Question: when i load my app i get only 404 resource not found error.. no logs on tomcat at all..
here you can see my project configuration:

this is my web.xml file:
'''
<?xml version="1.0" encoding="UTF-8"?>
<web-app xmlns:xsi="http://www.w3.org/2001/XMLSchema-instance"
xmlns="http://java.sun.com/xml/ns/javaee"
xmlns:web="http://java.sun.com/xml/ns/javaee/web-app_2_5.xsd"
xsi:schemaLocation="http://java.sun.com/xml/ns/javaee http://java.sun.com/xml/ns/javaee/web-app_2_5.xsd"
id="WebApp_ID" version="2.5">
<display-name>Spring Web MVC Application</display-name>
<servlet>
<servlet-name>mvc-dispatcher</servlet-name>
<servlet-class>org.springframework.web.servlet.DispatcherServlet</servlet-class>
<load-on-startup>1</load-on-startup>
</servlet>
<servlet-mapping>
<servlet-name>mvc-dispatcher</servlet-name>
<url-pattern>/pages/*</url-pattern>
<!--url-pattern>*.jsp</url-pattern-->
</servlet-mapping>
<urlrewrite default-match-type="wildcard">
<rule>
<from>/</from>
<to>/pages/</to>
</rule>
<rule>
<from>/**</from>
<to>/pages/$1</to>
</rule>
<outbound-rule>
<from>/pages/**</from>
<to>/$1</to>
</outbound-rule>
</urlrewrite>
<filter>
<filter-name>urlRewriteFilter</filter-name>
<filter-class>org.tuckey.web.filters.urlrewrite.UrlRewriteFilter</filter-class>
</filter>
<filter-mapping>
<filter-name>urlRewriteFilter</filter-name>
<url-pattern>/*</url-pattern>
</filter-mapping>
<context-param>
<param-name>contextConfigLocation</param-name>
<param-value>/WEB-INF/mvc-dispatcher-servlet.xml,
/WEB-INF/spring-security.xml,
/WEB-INF/spring-database.xml
</param-value>
</context-param>
<listener>
<listener-class>org.springframework.web.context.ContextLoaderListener</listener-class>
</listener>
<!-- Spring Security -->
<filter>
<filter-name>springSecurityFilterChain</filter-name>
<filter-class>
org.springframework.web.filter.DelegatingFilterProxy
</filter-class>
</filter>
<filter-mapping>
<filter-name>springSecurityFilterChain</filter-name>
<url-pattern>/*</url-pattern>
</filter-mapping>
<welcome-file-list>
<welcome-file>/index.jsp</welcome-file>
</welcome-file-list>
</web-app>
'''
tiles.xml file
'''
<?xml version="1.0" encoding="UTF-8" ?>
<!DOCTYPE tiles-definitions PUBLIC
"-//Apache Software Foundation//DTD Tiles Configuration 2.0//EN"
"http://tiles.apache.org/dtds/tiles-config_2_0.dtd">
<tiles-definitions>
<definition name="base.definition"
template="/WEB-INF/pages/layout.jsp">
<put-attribute name="title" value="" />
<put-attribute name="header" value="/WEB-INF/pages/header.jsp" />
<put-attribute name="menu" value="/WEB-INF/pages/menu.jsp" />
<put-attribute name="body" value="" />
<put-attribute name="footer" value="/WEB-INF/pages/footer.jsp" />
</definition>
<definition name="contact" extends="base.definition">
<put-attribute name="title" value="Contact Manager" />
<put-attribute name="body" value="/WEB-INF/pages/prueba2.jsp" />
</definition>
</tiles-definitions>
'''
mvc-dispatcher-servlet.xml
'''
<beans xmlns="http://www.springframework.org/schema/beans"
xmlns:context="http://www.springframework.org/schema/context"
xmlns:xsi="http://www.w3.org/2001/XMLSchema-instance" xmlns:mvc="http://www.springframework.org/schema/mvc"
xsi:schemaLocation="
http://www.springframework.org/schema/mvc http://www.springframework.org/schema/mvc/spring-mvc-3.2.xsd
http://www.springframework.org/schema/beans
http://www.springframework.org/schema/beans/spring-beans-3.2.xsd
http://www.springframework.org/schema/context
http://www.springframework.org/schema/context/spring-context-3.2.xsd">
<context:component-scan base-package="com.mkyong.common.controller" />
<bean
class="org.springframework.web.servlet.view.InternalResourceViewResolver">
<property name="prefix">
<value>/WEB-INF/pages/</value>
</property>
<property name="suffix">
<value>.jsp</value>
</property>
</bean>
<bean id="messageSource"
class="org.springframework.context.support.ResourceBundleMessageSource">
<property name="basenames">
<list>
<value>mymessages</value>
</list>
</property>
</bean>
<bean id="viewResolver"
class="org.springframework.web.servlet.view.UrlBasedViewResolver">
<property name="viewClass">
<value>
org.springframework.web.servlet.view.tiles3.TilesView
</value>
</property>
</bean>
<bean id="tilesConfigurer"
class="org.springframework.web.servlet.view.tiles3.TilesConfigurer">
<property name="definitions">
<list>
<value>/WEB-INF/tiles.xml</value>
</list>
</property>
</bean>
<mvc:annotation-driven />
<mvc:resources mapping="/resources/**" location="/resources/" />
<context:annotation-config />
</beans>
'''
spring-security.xml
'''
<beans:beans xmlns="http://www.springframework.org/schema/security"
xmlns:beans="http://www.springframework.org/schema/beans" xmlns:xsi="http://www.w3.org/2001/XMLSchema-instance"
xsi:schemaLocation="http://www.springframework.org/schema/beans
http://www.springframework.org/schema/beans/spring-beans-3.2.xsd
http://www.springframework.org/schema/security
http://www.springframework.org/schema/security/spring-security-3.0.3.xsd">
<!--import resource="../database/spring-database.xml"/-->
<http auto-config="true" access-denied-page="/accessDenied">
<intercept-url pattern="/login*" access="IS_AUTHENTICATED_ANONYMOUSLY"/>
<intercept-url pattern="/*" access="ROLE_USER" />
<form-login login-page="/login" default-target-url="/prueba2"
authentication-failure-url="/loginfailed.jsp"/>
<logout logout-success-url="/logout" />
</http>
<authentication-manager>
<authentication-provider>
<jdbc-user-service data-source-ref="dataSource"
users-by-username-query="
select username,password, enabled
from users where USERNAME=?"
authorities-by-username-query="
select u.username, ur.authority from users u, user_roles ur
where u.user_id = ur.user_id and u.username =? "
/>
</authentication-provider>
</authentication-manager>
</beans:beans>
'''
this is my controller:
'''
@Controller
@RequestMapping("/prueba2")
public class controller2 extends AbstractController {
Stock stock=new Stock();
List stockList=new ArrayList<Stock>();
ApplicationContext appContext = new ClassPathXmlApplicationContext("spring/config/BeanLocations.xml");
StockBo stockBo = (StockBo)appContext.getBean("stockBo");
/*@RequestMapping(method = RequestMethod.GET)
public Stock returnCustomer(ModelMap model) {
stock=stockBo.findByStockCode("7668");
model.addAttribute("miStock", stock);
return stock;
}*/
protected ModelAndView handleRequestInternal (HttpServletRequest req, HttpServletResponse res) throws Exception{
User user = (User) SecurityContextHolder.getContext().getAuthentication().getPrincipal();
String name = user.getUsername();
Map<String, Object> model = new HashMap<String, Object>();
stockList=stockBo.findAll();
stock=stockBo.findByStockCode("7668");
model.put("listaStock",stockList);
model.put("miStock", stock);
model.put("nombreUsuario", name);
System.out.println("lista objetos--->" + stockList.toString());
return new ModelAndView( "prueba2", "model", model );
}
public StockBo getStockBo() {
return stockBo;
}
public void setStockBo(StockBo stockBo) {
this.stockBo = stockBo;
}
}
'''
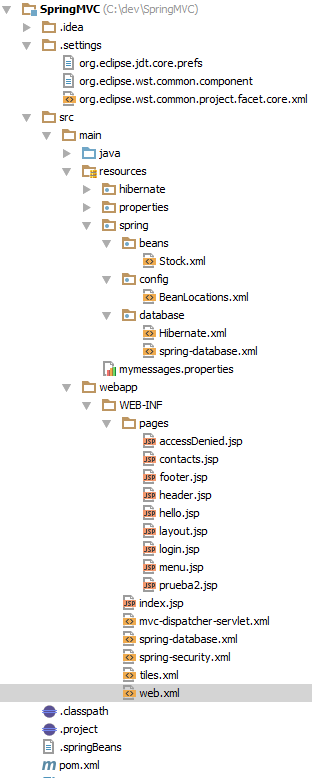
Answer: I don't know the answer to your question directly, but here's how I'd approach it:
First, if I understand your problem correctly, you're expecting that going to the url 'http://localhost:8080/SpringExample' will redirect you to the login page, but that's not happening (you're seeing a 404). I assume that you've checked that your application is actually deployed to the SpringExample context.
You've several things that could influence how URLs are interpreted and redirected. First, you've got Spring, which maps any request starting with /pages/ to the Spring dispatcher. Next, you've got some URL rewriting, which because it's done in a filter, should happen ahead of the spring dispatcher servlet. You've also got a listener that loads all of the spring context configs. Third, you've got Spring Security which is implemented in a filter. Lastly, you've got the tiles configuration, which could in theory also cause a 404 error if a resource isn't found, though it looks like yours is ok.
This is pretty complex, and if things don't happen in the correct order, you'll have a problem. What I would do is strip out each of these components, and then start adding them back in one by one. First, take everything out except the welcome-file configuration and see if you can get to /index.jsp by going to your url. Then add Spring back in and see if you can still get to it. Then add in URL redirection, then security, then tiles. This will help you to narrow down your problem.